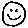
Label: smiley face